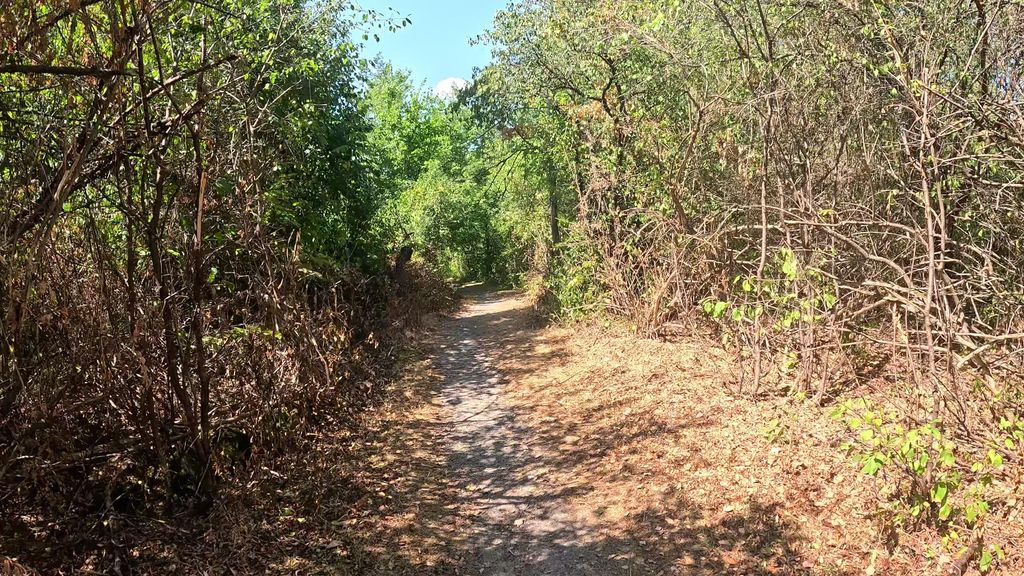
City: ottawa-gatineau